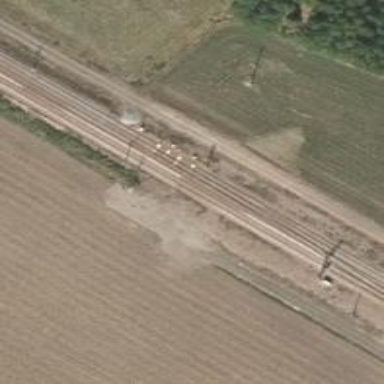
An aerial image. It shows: Railway track with continuous electrified contact line.